Question: i am beginner in css i am building a webpage in bootstrap . i want two labels Percentage and UpperLimit both to the same level i applied the inline class but unable to figure it out why there is level difference and how to correct it.
my html code is
'''
<form class="form-horizontal">
<div class="control-group">
<label class="control-label">Promo Value</label>
<div class="controls">
<label class="radio inline" id="label1">
<input type="radio" name="optionsRadios1" id="optionsRadios4" value="option1" class="inline" checked>Percentage</label>
<label for="hello" class="inline" id="label2">Upper Limit
<input id="hello" type="text" class="inline" placeholder="Text input" disabled="true" />
</label>
<br />
<input type="radio" name="optionsRadios1" id="optionRadios6" value="option3">
<label class="radio inline" id="label3">Fixed Amount</label>
<input type="text" class="inline" placeholder="Amount Rs" disabled="true">
<hr class="hhhh"></hr>
</div>
</div>
</form>
'''
and my main.css file is
'''
.inline {
display:inline-block;
margin-right:20px;
}
.inline1 {
display:inline-block;
height: 50px;
vertical-align: middle;
margin-top: 2px;
}
'''
and the screen shot is

as
as you can see the difference between label Upper Limit and Percentage is clearly visible how to resolve it help !!
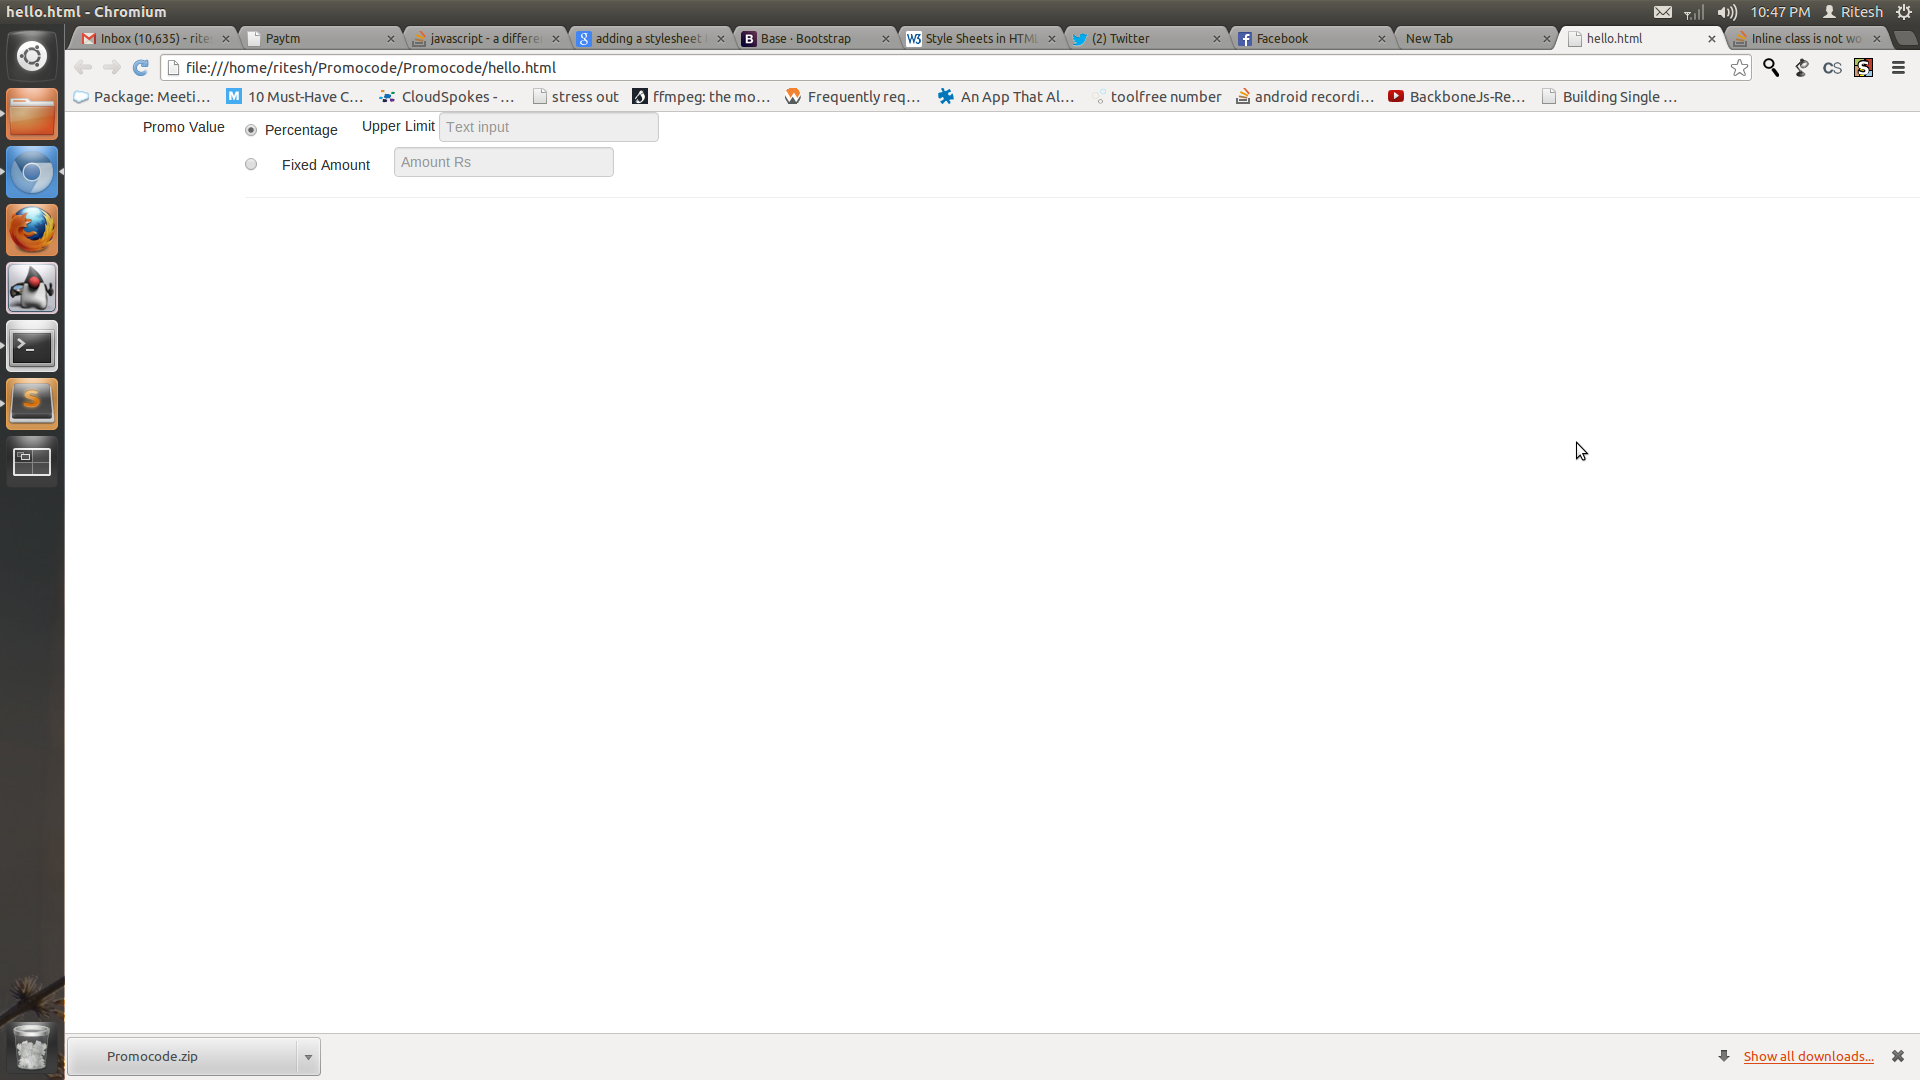
Answer: The trick here is to over-ride some of the Bootstrap styles.
Here is one way of doing it. Modify your HTML slightly by keeping the labels and input fields separate (not nested). Use the "for" attribute to link the labels to the input fields.
'''
<form class="form-horizontal">
<div class="control-group">
<label class="control-label">Promo Value</label>
<div class="controls">
<input type="radio" name="optionsRadios1" id="optionsRadios4" value="option1" checked>
<label class="radio inline" id="label1">Percentage</label>
<label for="hello" class="inline" id="label2">Upper Limit</label>
<input id="hello" class="inline" type="text" placeholder="Text input" disabled="true" />
<br />
<input type="radio" name="optionsRadios1" id="optionRadios6" value="option3">
<label class="radio inline" id="label3">Fixed Amount</label>
<input type="text" class="inline" placeholder="Amount Rs" disabled="true">
<hr class="hhhh"></hr>
</div>
</div>
</form>
'''
I used the following CSS, making the selectors specific enough to override the Bootstrap styles.
'''
.form-horizontal .control-group label.inline {
display: inline-block;
margin-right: 20px;
line-height: 30px;
vertical-align: baseline;
margin-top: 2px;
}
.form-horizontal .control-group input.inline {
vertical-align: baseline;
}
.form-horizontal .control-group .radio.inline {
padding-left: 10px;
}
.form-horizontal .control-group input[type="radio"] {
float: none;
display: inline-block;
vertical-align: baseline;
}
'''
The gist of it is to make sure that the various inline elements are use 'vertical-align: baseline'.
The styling is a bit complex, but it kind of works.
I did not try to place the '.control-label' element, but that should be easy enough.
The demo fiddle is: <URL>